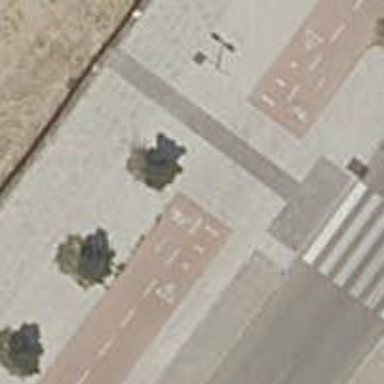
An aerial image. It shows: Cycleway.